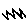
Label: zigzag